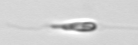
Label: flagellate_morphotype3